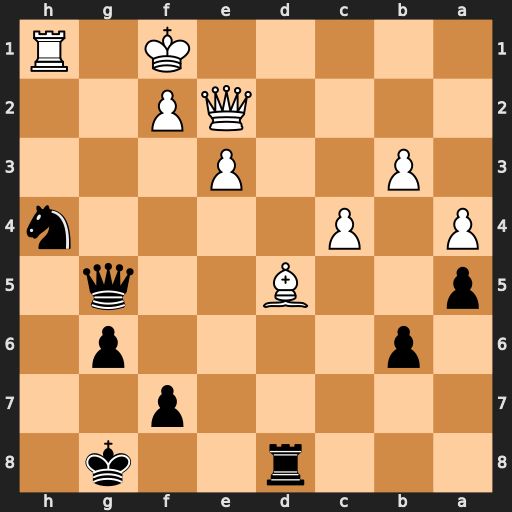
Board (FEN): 3r2k1/5p2/1p4p1/p2B2q1/P1P4n/1P2P3/4QP2/5K1R
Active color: b
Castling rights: -
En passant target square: -
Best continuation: Rxd5 Rg1 Qf5 cxd5 Qh3+ Ke1 Nf3+ Qxf3 Qxf3